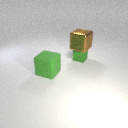
large green rubber cube to the left of small green metal cube